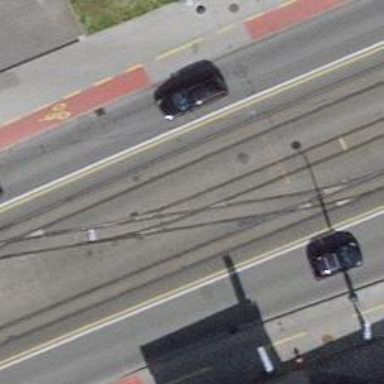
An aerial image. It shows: Service road with asphalt surface running alongside electrified tram railway with contact line.